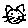
Label: cat